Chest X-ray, AP view. Patient: 40 years old, sex M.
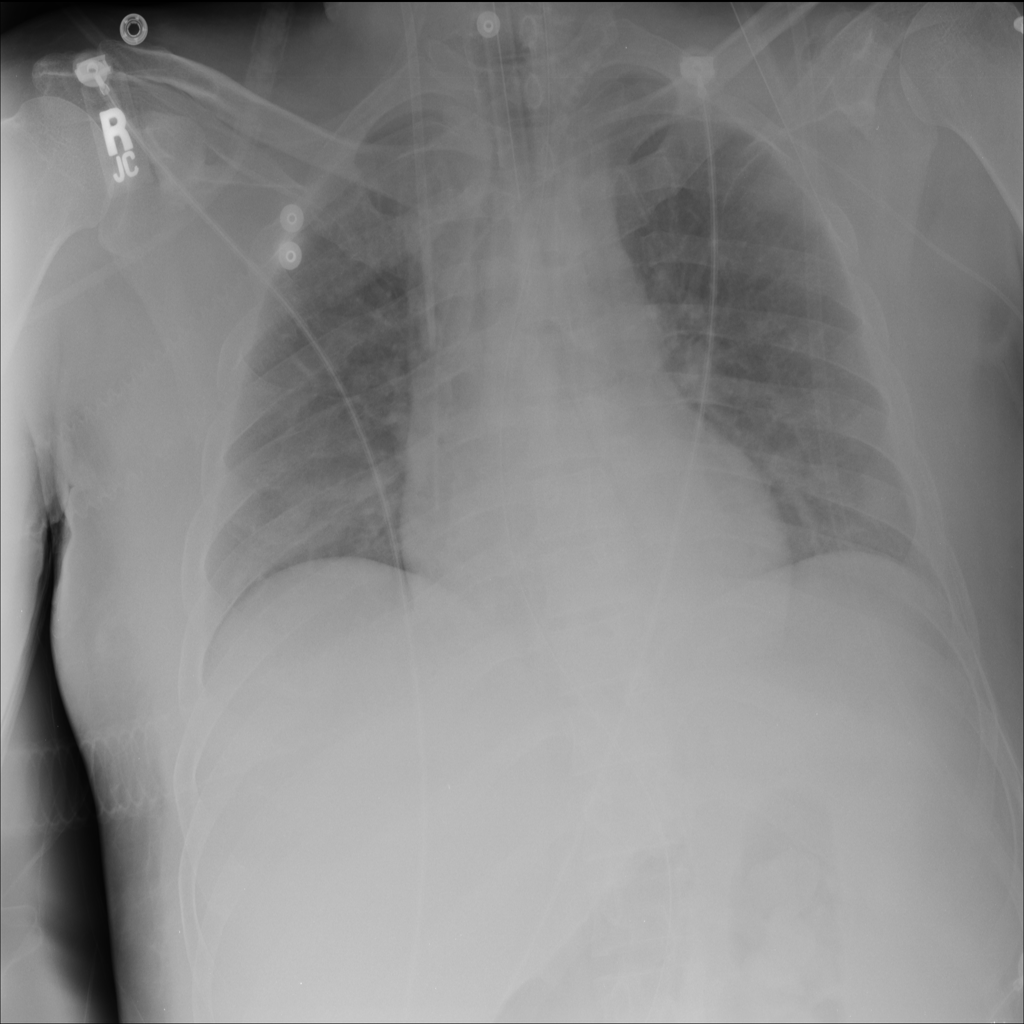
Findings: No Finding